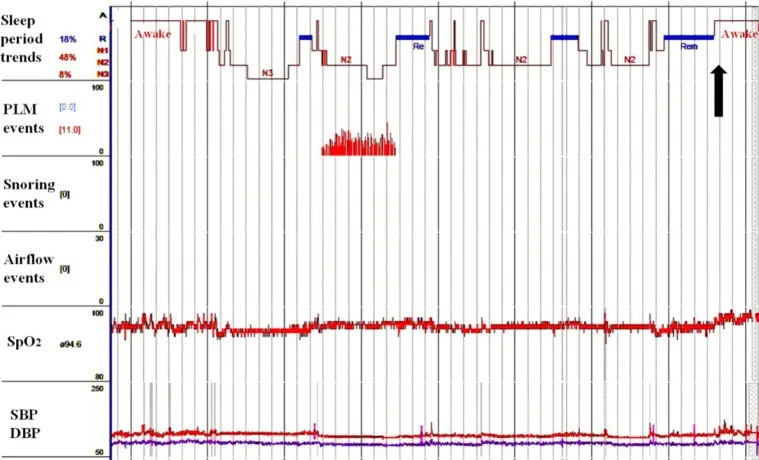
The sleep structure was approximately normal, with an increased proportion of N1 stage, a normal proportion of N2 stage, a decreased proportion of N3 stage, and a normal proportion of REM stage. Patient sat up with headache after the last REM sleep period at approximately 5:40 am (black arrow) without sleep apnea-hypopnea event observed. Meanwhile, the patient's oxygen saturation and blood pressure were normal. PLM, periodic limb movement; SpO2, saturation of pulse oxygen; SBP, systolic blood pressure; DBP, diastolic blood pressure; REM, rapid eye movement.
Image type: pathology (immunostaining)